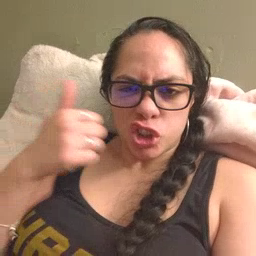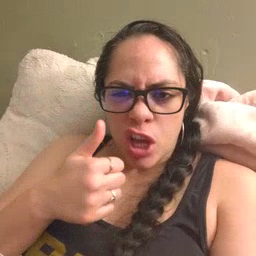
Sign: jacket